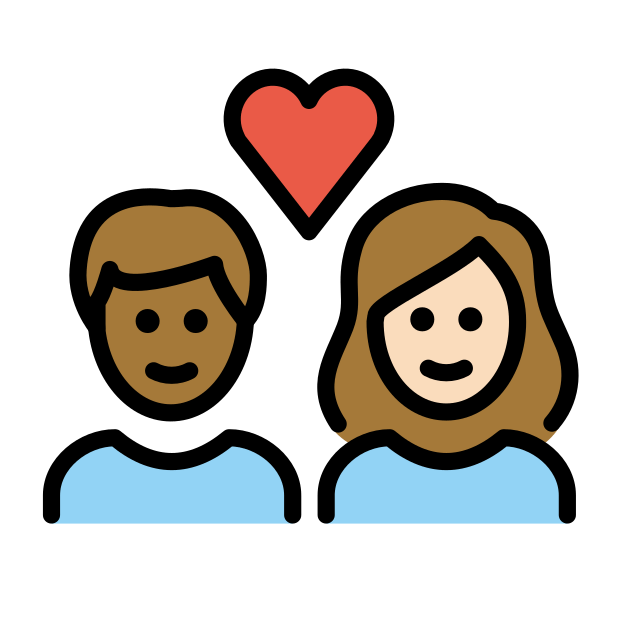
couple with heart: person, person, medium-dark skin tone, light skin tone